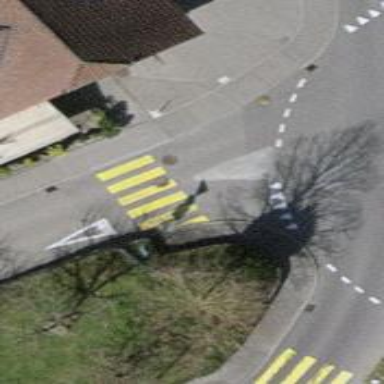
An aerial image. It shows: Marked road crossing.